Question: I asked a similar question before but am just asking it from a slightly different angle.
I have a list of codes and underneath each code I have a bunch of values that are taken from the fields Subject and GenSubject.
Problem is these values(especially the general subjects) contain various elements, seperated by ';'. How can I incorperate the split function within the dictionary as to split the various values as I run the query?
'''
while (dbReader.Read())
{
string code = (string)dbReader["CODE"];
string subject = (string)dbReader["SUBJECT"];
string generalSublject = (string)dbReader["GenSubject"];
dict.Add(code, new List<string> { subject,generalSublject });
}
'''
This is the result of which I want to split the values wherever they need splitting.

(I want to split the values before adding them to the dictionary)
Thank you
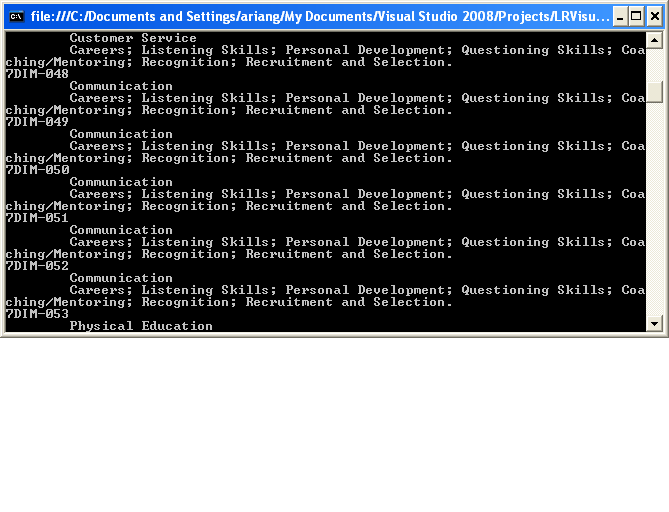
Answer: Just split the 'generalSublject' string and create the list based on it, then insert the 'subject' as the first item.
'''
var list = new List<string>(generalSublject.Split(new string[] { ";" },
StringSplitOptions.None));
list.Insert(0, subject);
dict.Add(code, list);
'''